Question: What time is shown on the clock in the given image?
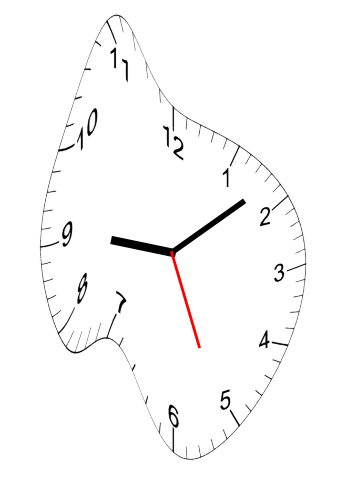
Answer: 09:08:26